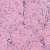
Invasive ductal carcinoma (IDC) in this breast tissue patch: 0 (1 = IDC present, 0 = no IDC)